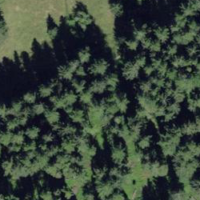
EUNIS habitat code: 43
Species observed at this site:
Vaccinium myrtillus